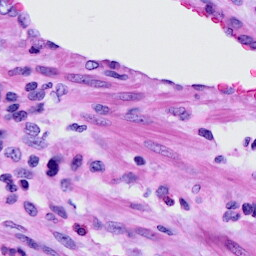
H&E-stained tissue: Cervix